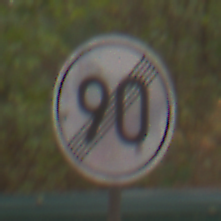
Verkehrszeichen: EndeGeschwindigkeit90
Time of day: Midday
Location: Outdoor (Nature)
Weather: Overcast
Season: NotSpecified
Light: Natural